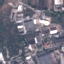
Land use / land cover: Industrial